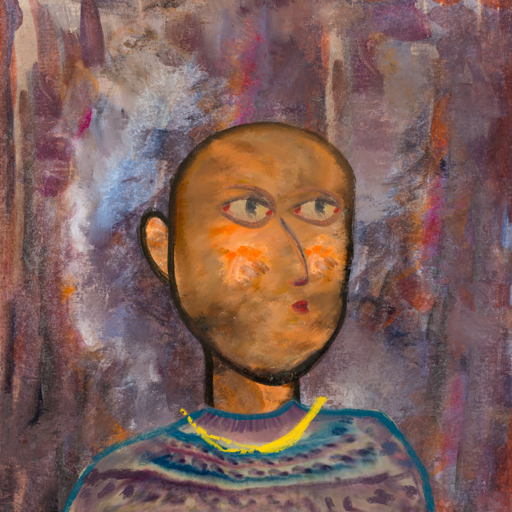
Background: Hypocrite, Head And Neck Side: Gypsy_Queen, Face Side: GypsyMother, Bust: HillGirl, Hair Side: Blank, Head Accessory: Blank, Second Necklace: Blank, Necklace: Irani_1, Baby: Blank